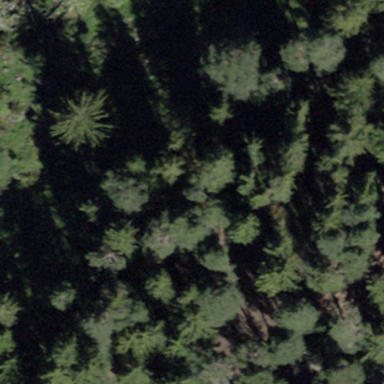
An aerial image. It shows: Forest with mixed needle-leaved trees.